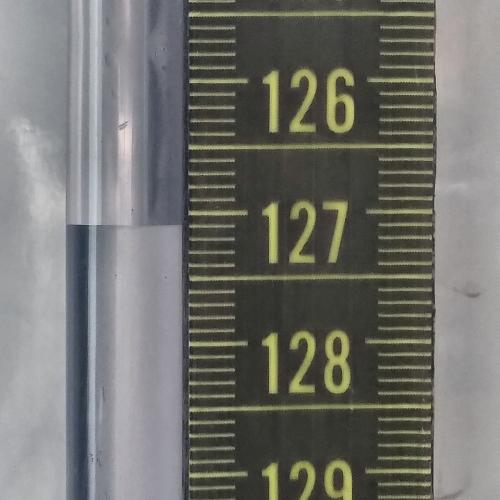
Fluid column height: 127.1 cm